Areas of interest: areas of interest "Xingan Luggage and Leather Goods Industrial Park Bopai Base"
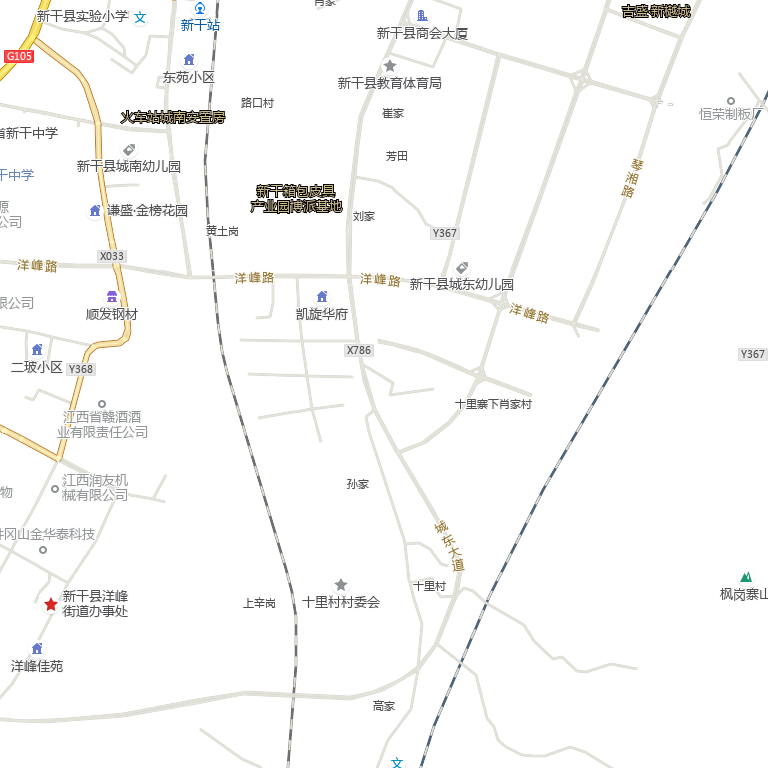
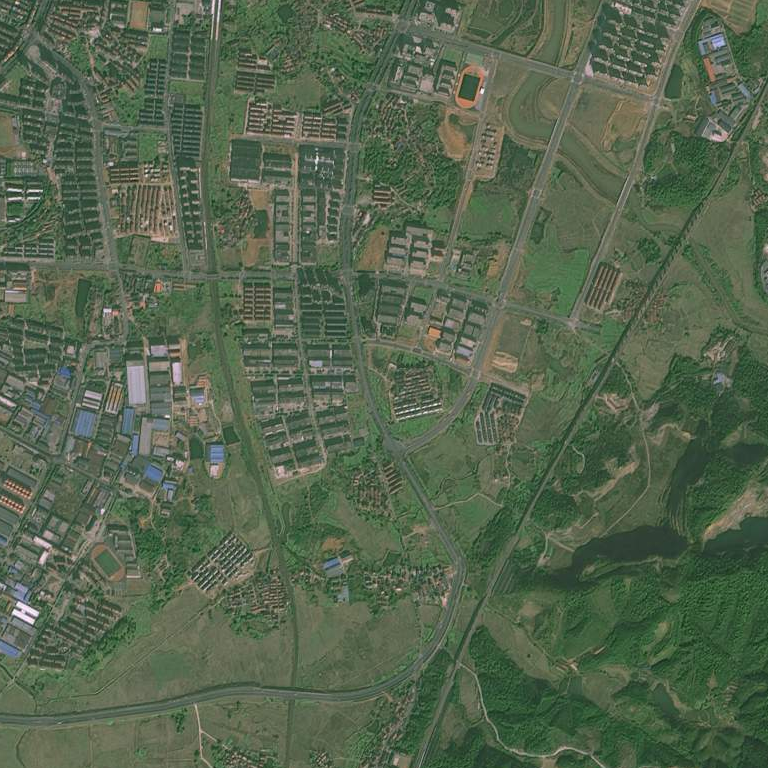